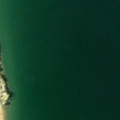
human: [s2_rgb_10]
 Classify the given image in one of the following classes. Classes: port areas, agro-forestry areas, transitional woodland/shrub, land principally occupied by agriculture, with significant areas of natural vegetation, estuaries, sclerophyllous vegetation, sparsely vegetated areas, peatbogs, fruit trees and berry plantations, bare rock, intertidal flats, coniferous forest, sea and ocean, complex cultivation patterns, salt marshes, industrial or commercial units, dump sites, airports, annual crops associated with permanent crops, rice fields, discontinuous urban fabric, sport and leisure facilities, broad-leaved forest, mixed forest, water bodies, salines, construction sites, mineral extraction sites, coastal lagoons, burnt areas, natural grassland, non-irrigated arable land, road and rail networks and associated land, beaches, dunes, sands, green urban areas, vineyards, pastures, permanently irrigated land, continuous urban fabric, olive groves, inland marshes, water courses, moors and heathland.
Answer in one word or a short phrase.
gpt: intertidal flats, sea and ocean